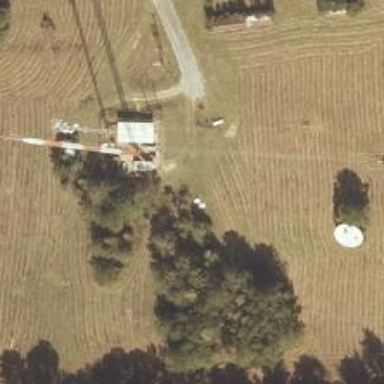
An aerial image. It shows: Man-made mast used for communication purposes.